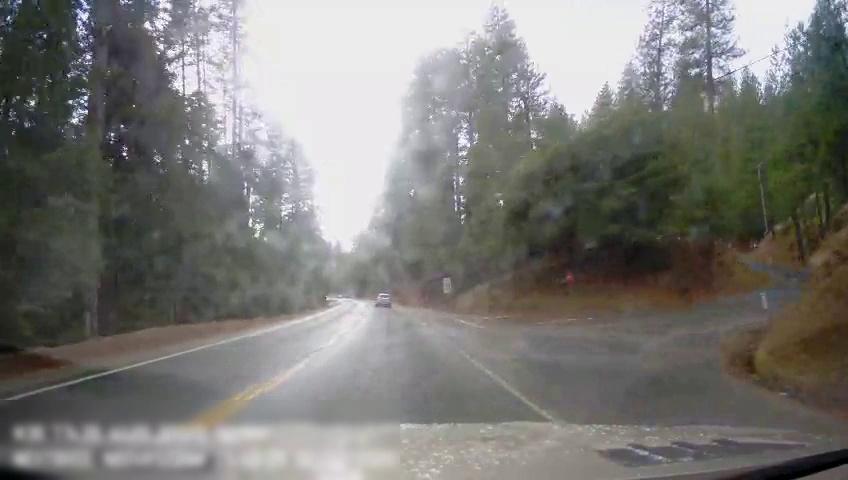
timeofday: Day
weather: Sunny
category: Drivable Space
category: Vehicles | SUV
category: Lanes | Current Lane
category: Lanes | Current Lane
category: Lanes | Opposite Lane
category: Lanes | Opposite Lane
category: Traffic | Signs